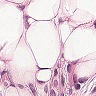
Metastatic tissue present: yes